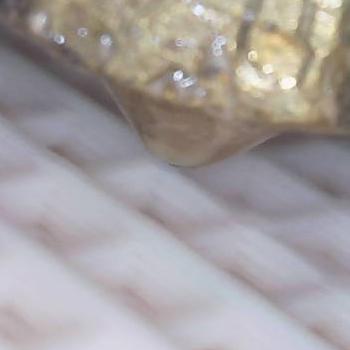
Flow rate: 89%